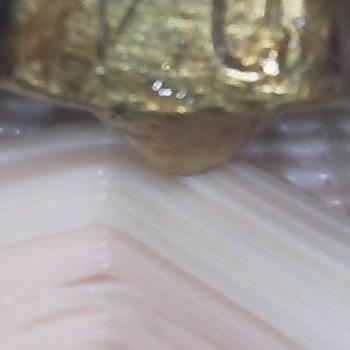
Flow rate: 62%